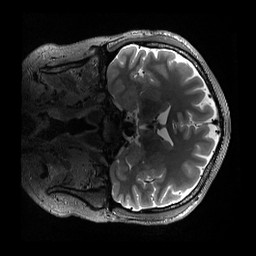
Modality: T2w
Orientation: coronal
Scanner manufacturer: siemens
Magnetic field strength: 3 T
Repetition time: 3.2 s
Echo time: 0.564 s